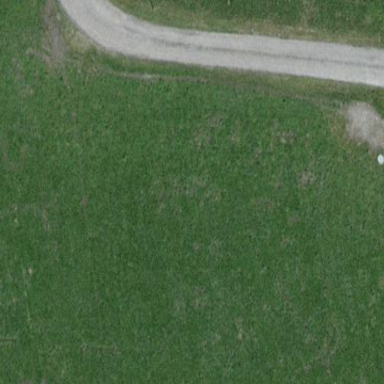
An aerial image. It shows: Area covered with grass.